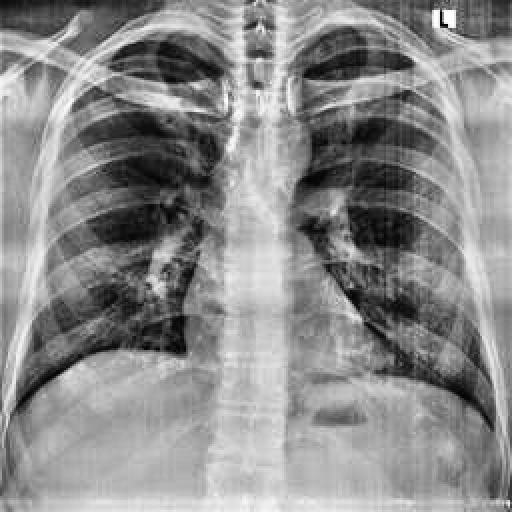
Finding: NORMAL